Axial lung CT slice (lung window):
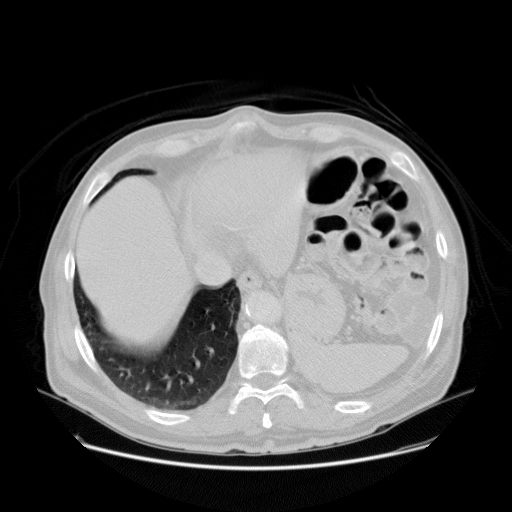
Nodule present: no